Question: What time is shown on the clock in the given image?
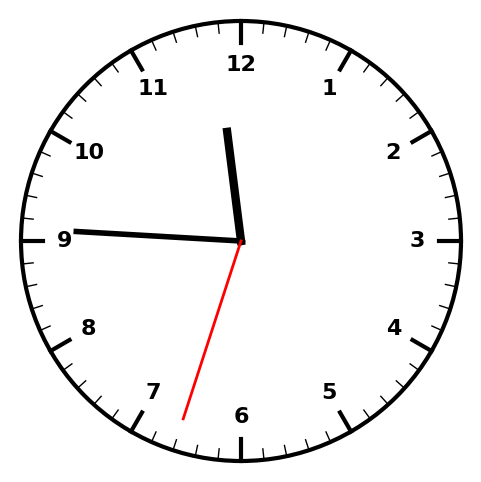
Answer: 11:45:33